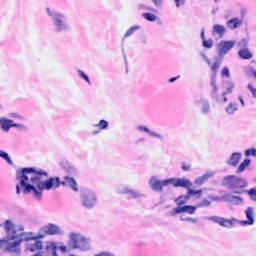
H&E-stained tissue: Breast